Interaction volume radius: 5 \u00c5
Interaction volume height: 25 \u00c5
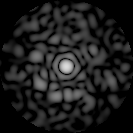
Disorder parameter: 0.8491